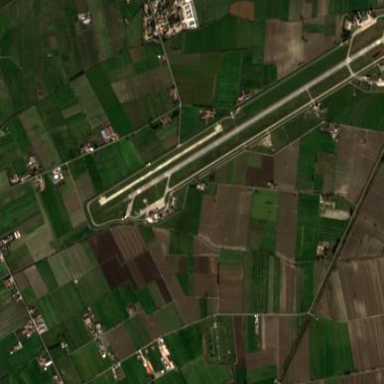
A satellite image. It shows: Military airfield located within larger aerodrome area.